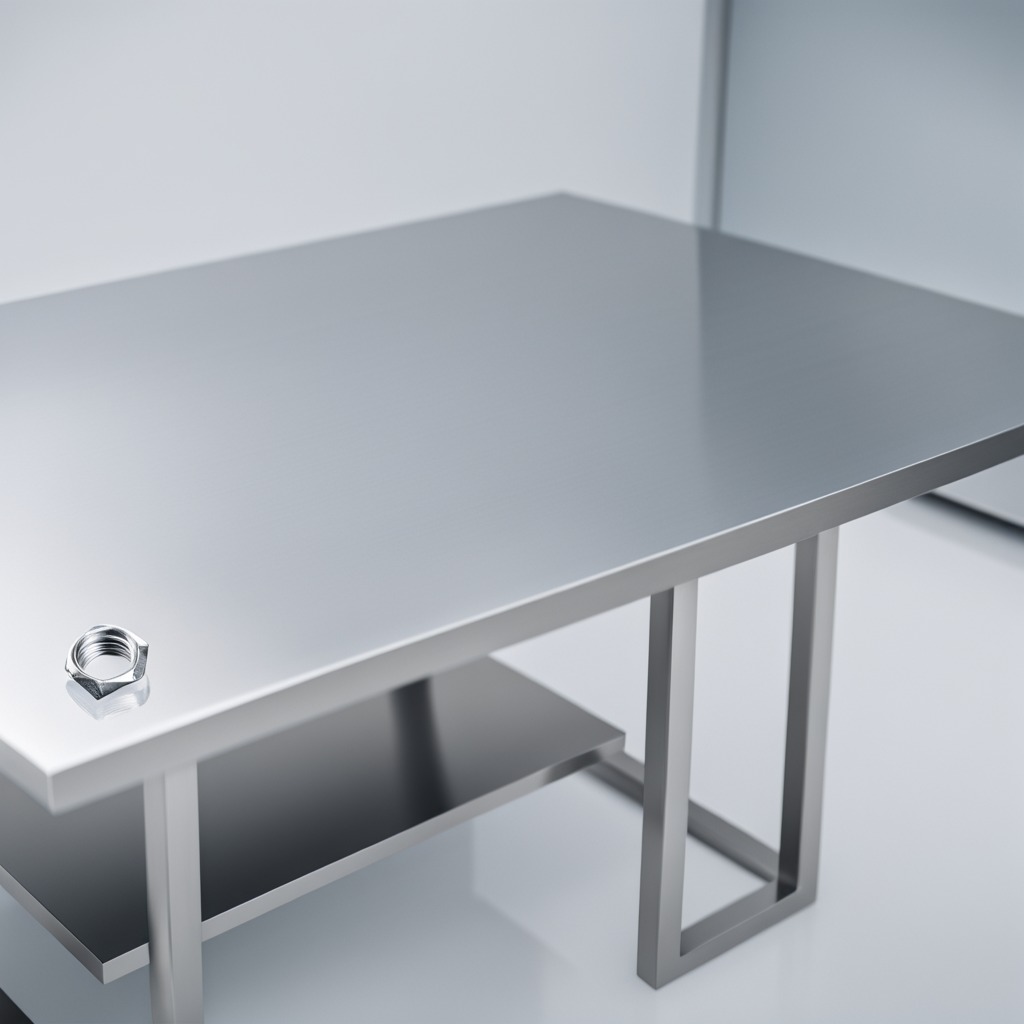
A metal nut lies on a stainless steel table in a high-end prototyping lab.